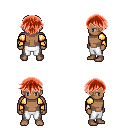
a pixel art fantasy rpg character, male body template, human, dark skin, gold arm armor, white pants, red short bangs hairstyle, four views (front, back, left, right), 2x2 character sprite sheet, small pixel art, hard edges, no anti-aliasing